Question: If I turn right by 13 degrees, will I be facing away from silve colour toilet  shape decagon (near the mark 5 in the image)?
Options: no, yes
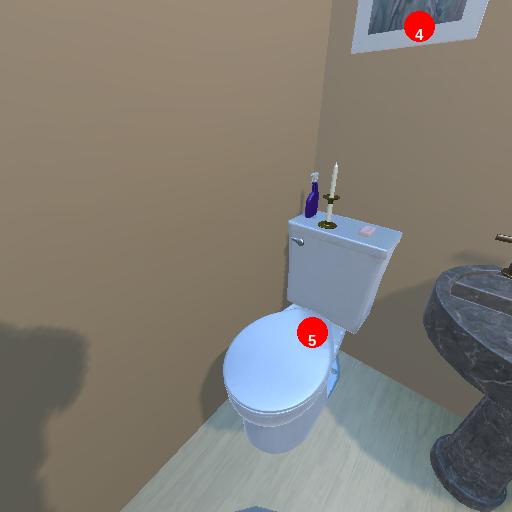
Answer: no